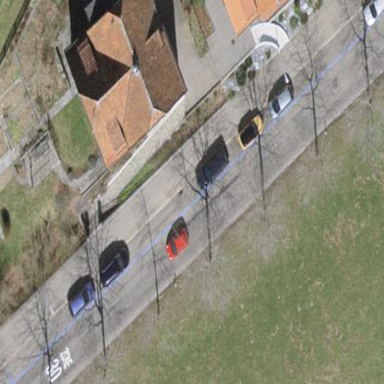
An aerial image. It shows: Parking lane with asphalt surface.